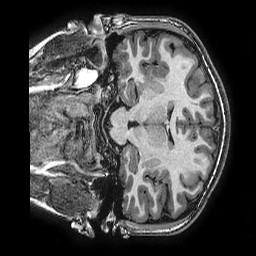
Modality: T1w
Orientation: coronal
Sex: male
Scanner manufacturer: ge
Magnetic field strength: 3 T
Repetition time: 0.0077 s
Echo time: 0.003436 s